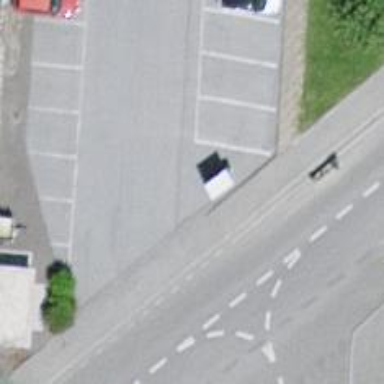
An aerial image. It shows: Charging station.